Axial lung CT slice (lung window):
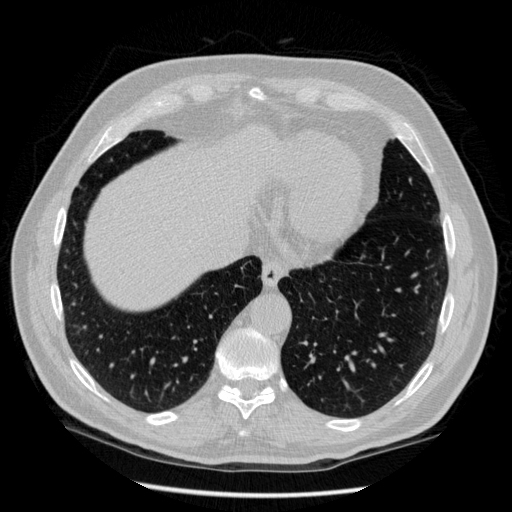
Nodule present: no